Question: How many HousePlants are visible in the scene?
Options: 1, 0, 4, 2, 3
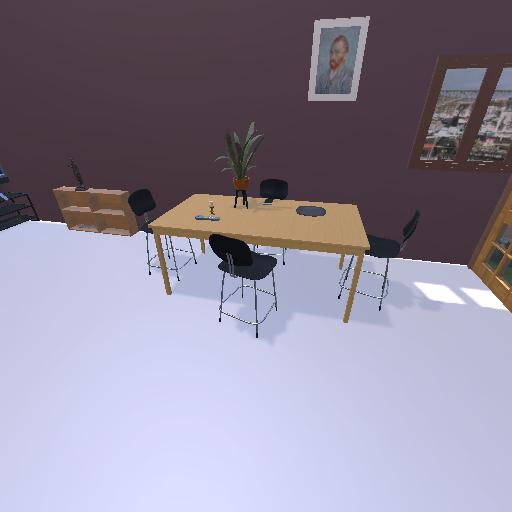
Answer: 1